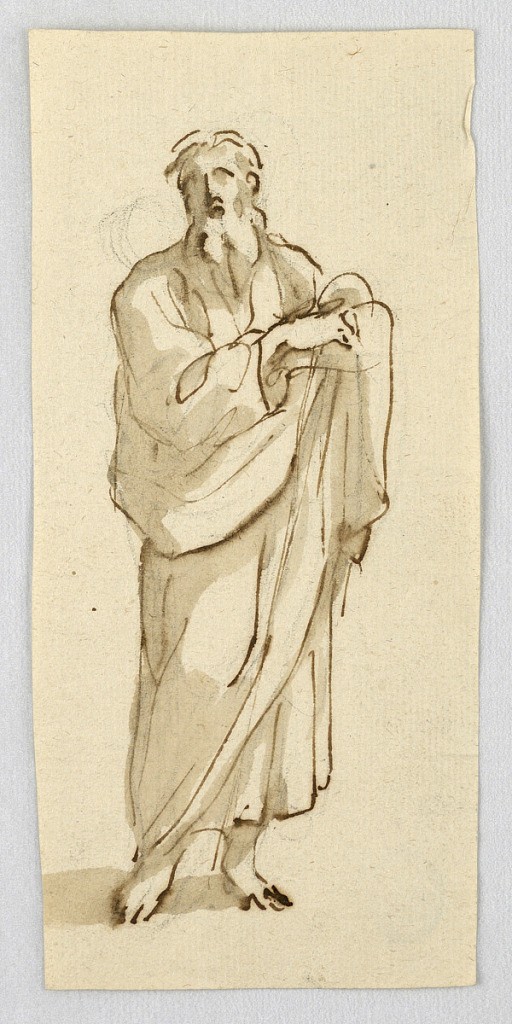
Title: Standing Bearded Man
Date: early 19th century
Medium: Pen and ink, brush and wash on paper
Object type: Drawing
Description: Barefooted man with beard standing with arms at breast.